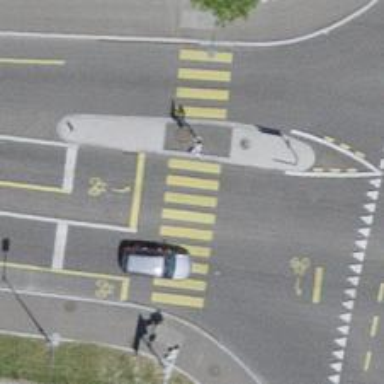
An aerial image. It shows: Secondary road with asphalt surface and sidewalks on both sides. There is lane for cyclists on both sides of the road.